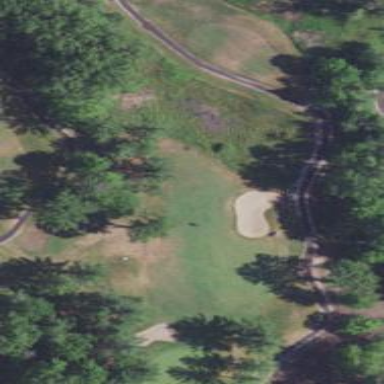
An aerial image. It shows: Picturesque scene of golf course with lateral water hazard.